Question: How can I convert from IK(Inverse Kinematics) to FK (Forward Kinematics) in Blender?

I am trying to export a model which has skeletal animations, to THREE.js. However, It does not support IK. therefore, I need to convert all bones into FK.
Does anyone know any solutions?
Thanks! Happy Holidays!
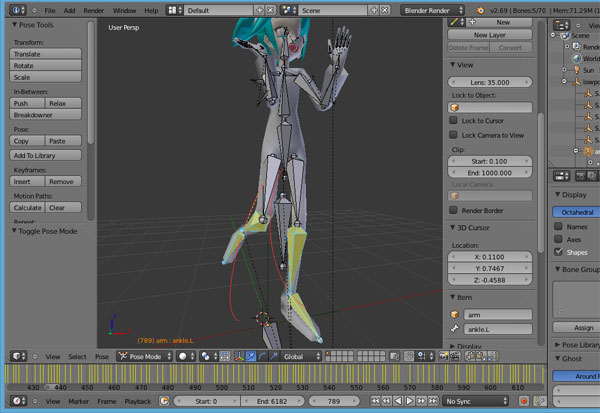
Answer: I found, Bake Action can be bake all frames as IKs. But I suppose, there are better solution...
If you'd like to bake all frames, see the following link.
<URL>
> From the pose menu select Animation -> Bake action with "Clear
constraints" and "visual keying" checked. You should get baked Actions
that you can see in the graph editor for each bone. This won't
transfer from one rig to another, but I assume you can work on copies.